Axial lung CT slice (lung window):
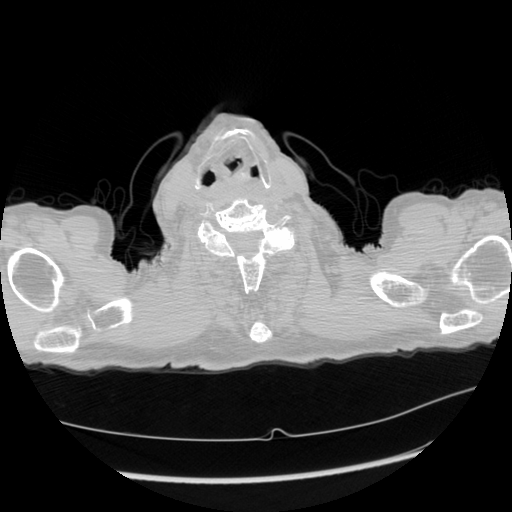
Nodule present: no